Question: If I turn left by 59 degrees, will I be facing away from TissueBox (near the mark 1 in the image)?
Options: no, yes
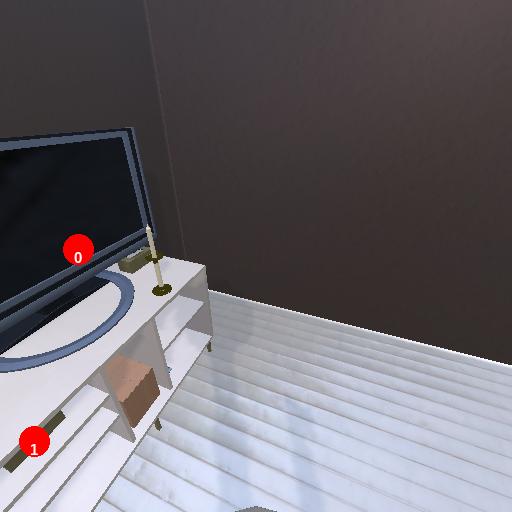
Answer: no